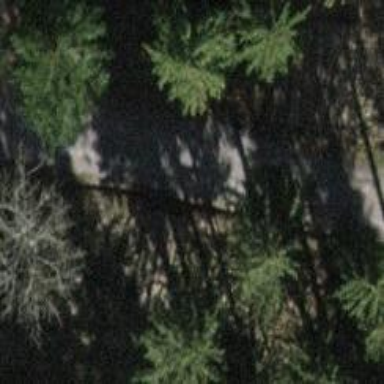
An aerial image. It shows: Compacted grade2 track used for forestry vehicles.